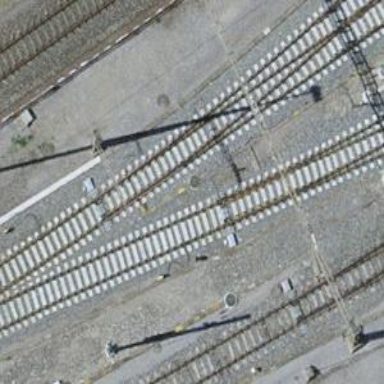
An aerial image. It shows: Railway switch.